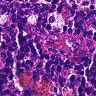
Metastatic tissue present: no